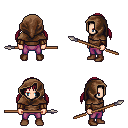
a pixel art fantasy rpg character, male body template, human, light skin, brown long-sleeve shirt, magenta pants, ruby red twin-tailed hairstyle, cloth hood, cloth bracers, brown shoes, spear, four views (front, back, left, right), 2x2 character sprite sheet, small pixel art, hard edges, no anti-aliasing